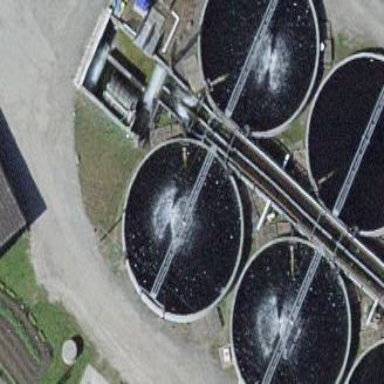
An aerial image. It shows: Image of wastewater.